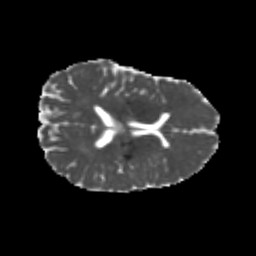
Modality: MD
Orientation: axial
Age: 23
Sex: male
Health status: healthy
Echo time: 0.074 s